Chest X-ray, PA view. Patient: 47 years old, sex F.
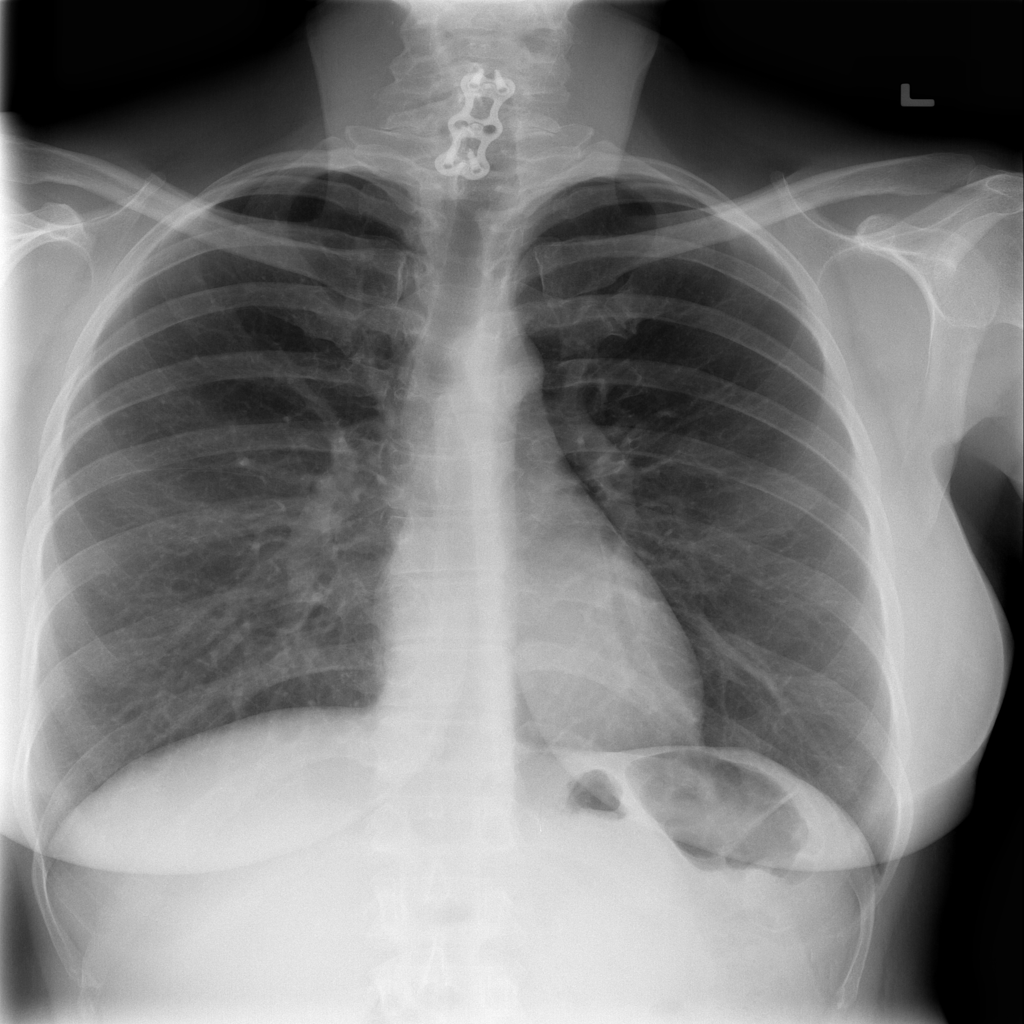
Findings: No Finding